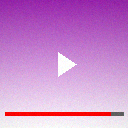
Screen state: on